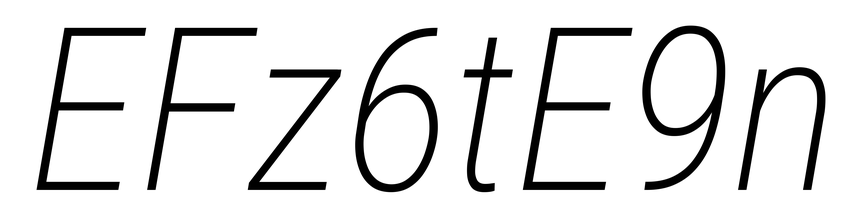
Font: Roboto-Italic_Condensed_ExtraLight_Italic